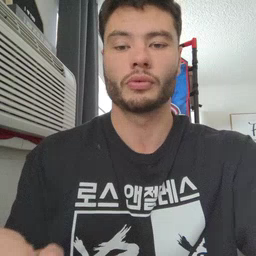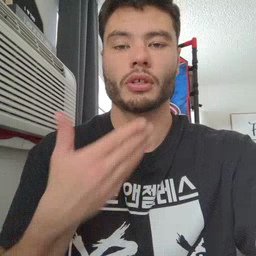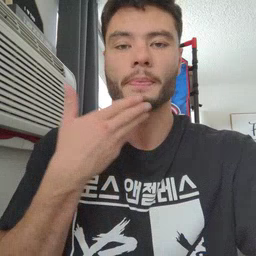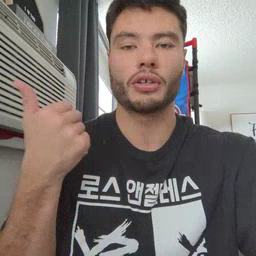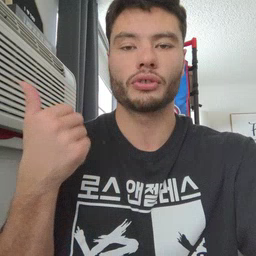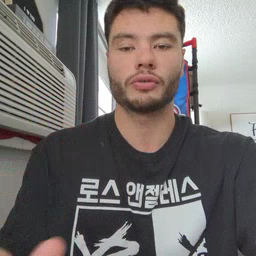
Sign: better